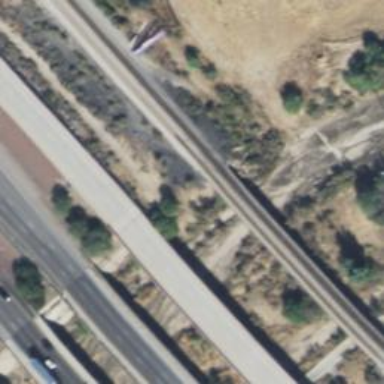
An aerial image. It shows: Railway bridge.